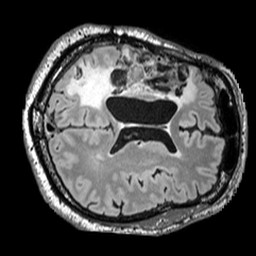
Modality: FLAIR
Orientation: axial
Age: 46
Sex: male
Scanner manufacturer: siemens
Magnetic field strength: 3 T
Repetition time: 5 s
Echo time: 0.387 s